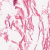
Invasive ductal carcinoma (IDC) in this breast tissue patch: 0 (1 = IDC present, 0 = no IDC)